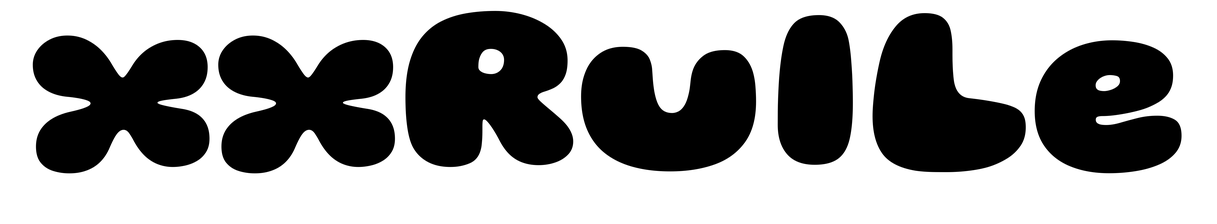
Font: Gluten_Black